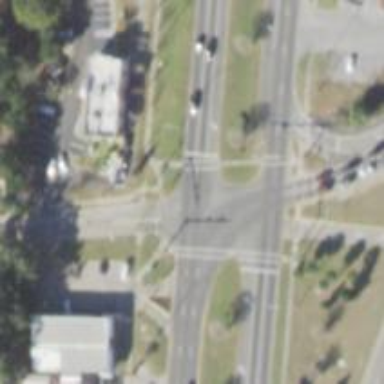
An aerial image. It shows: Marked crossing on the road.